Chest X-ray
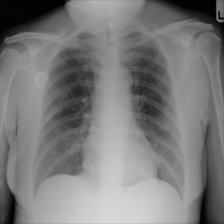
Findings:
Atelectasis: negative
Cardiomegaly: negative
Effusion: negative
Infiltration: negative
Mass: negative
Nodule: negative
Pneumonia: negative
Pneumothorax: negative
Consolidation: negative
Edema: negative
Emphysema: negative
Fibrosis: negative
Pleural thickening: negative
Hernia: negative